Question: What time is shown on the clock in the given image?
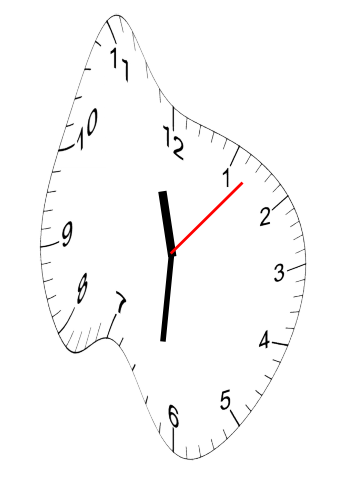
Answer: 11:31:07